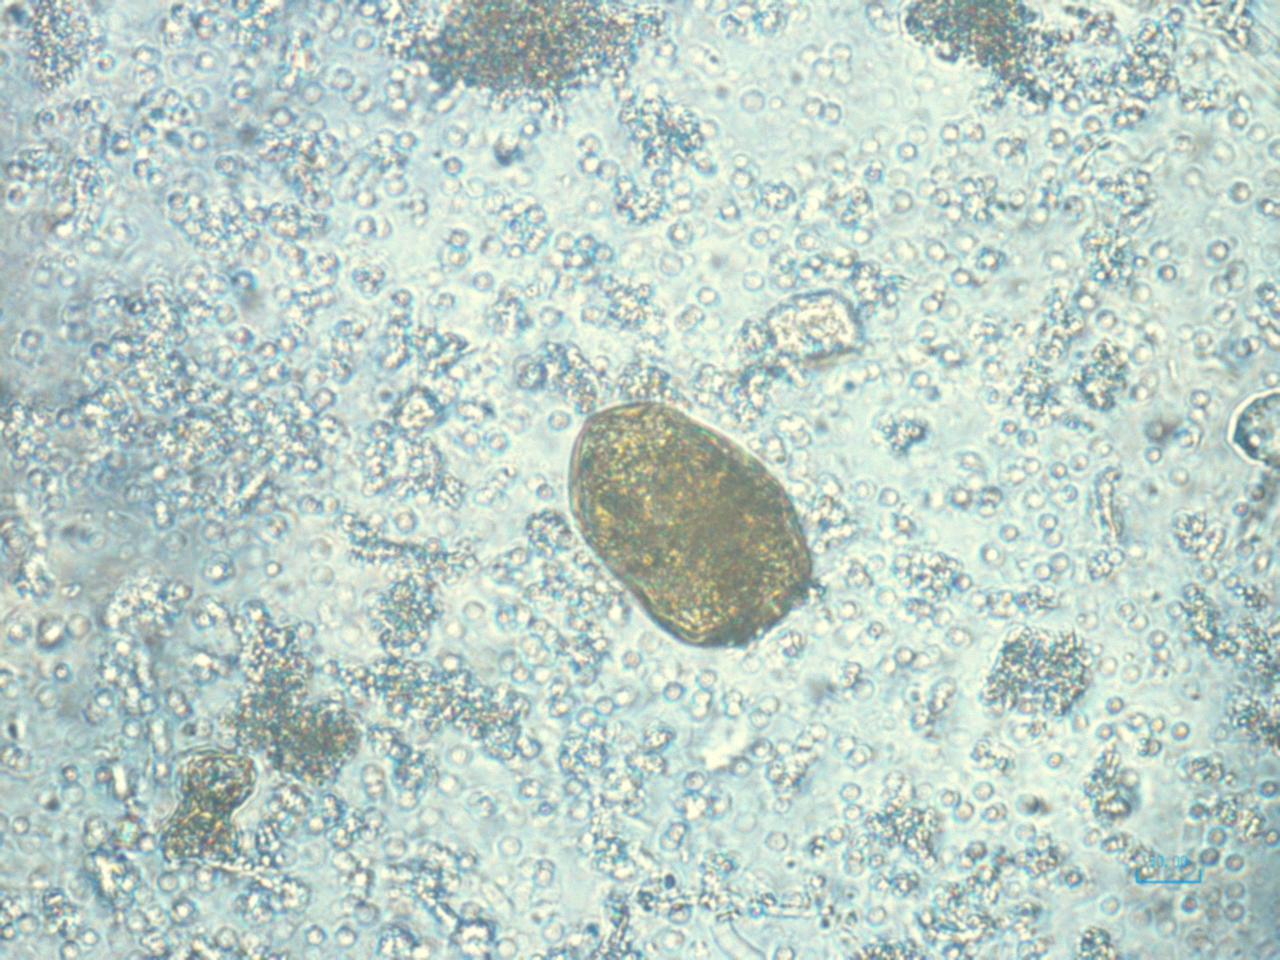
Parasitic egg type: Paragonimus spp